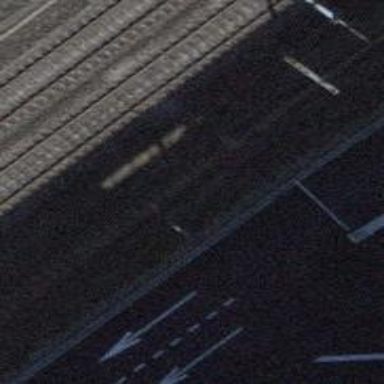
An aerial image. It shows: Railway switch.